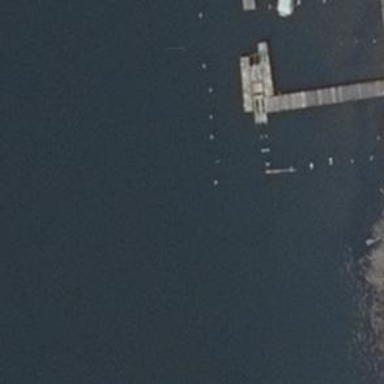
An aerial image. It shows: Man-made pier.